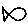
Label: fish